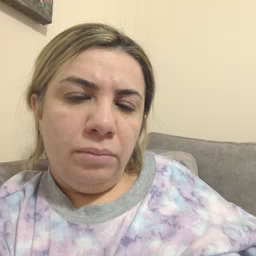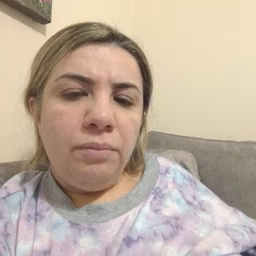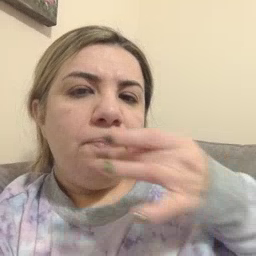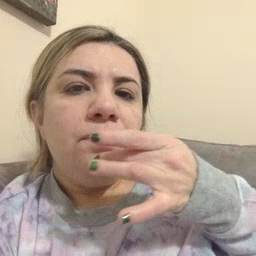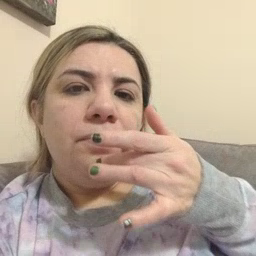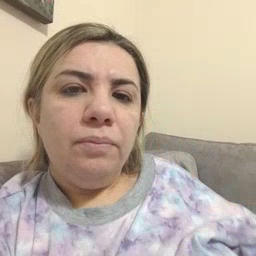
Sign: taste